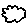
Label: cloud